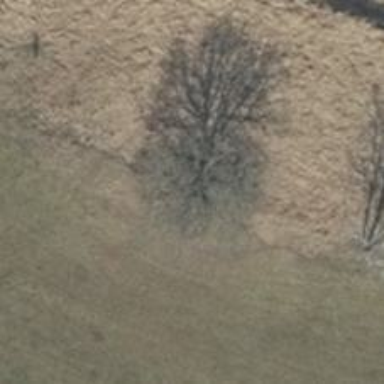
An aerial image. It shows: Deciduous broadleaved tree.